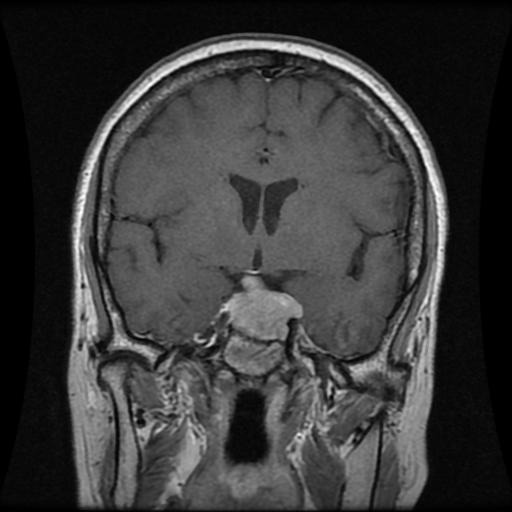
Label: pituitary